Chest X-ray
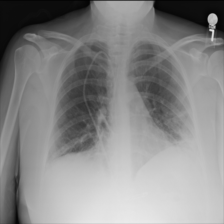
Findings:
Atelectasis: negative
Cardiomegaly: negative
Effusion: negative
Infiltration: negative
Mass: negative
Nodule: negative
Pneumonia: negative
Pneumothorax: negative
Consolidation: negative
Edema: negative
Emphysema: negative
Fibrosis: negative
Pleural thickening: negative
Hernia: negative